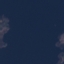
Land use / land cover class: SeaLake